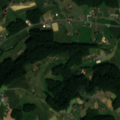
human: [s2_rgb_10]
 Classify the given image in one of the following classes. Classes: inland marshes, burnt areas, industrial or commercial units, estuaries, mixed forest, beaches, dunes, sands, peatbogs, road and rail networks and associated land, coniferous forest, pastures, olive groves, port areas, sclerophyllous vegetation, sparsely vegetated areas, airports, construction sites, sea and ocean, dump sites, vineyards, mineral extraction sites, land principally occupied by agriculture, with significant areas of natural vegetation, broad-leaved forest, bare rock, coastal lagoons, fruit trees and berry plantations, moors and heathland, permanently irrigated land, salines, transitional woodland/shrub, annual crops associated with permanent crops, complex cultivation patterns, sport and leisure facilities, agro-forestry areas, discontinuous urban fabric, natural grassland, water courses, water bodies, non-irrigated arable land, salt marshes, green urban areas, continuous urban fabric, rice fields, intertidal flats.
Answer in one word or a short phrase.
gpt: complex cultivation patterns, broad-leaved forest